Question: I am using ActionBarSherlock and would like to know how can make my loading/refreshing animation pattern look alike the new Gmail app refresh:

Din.
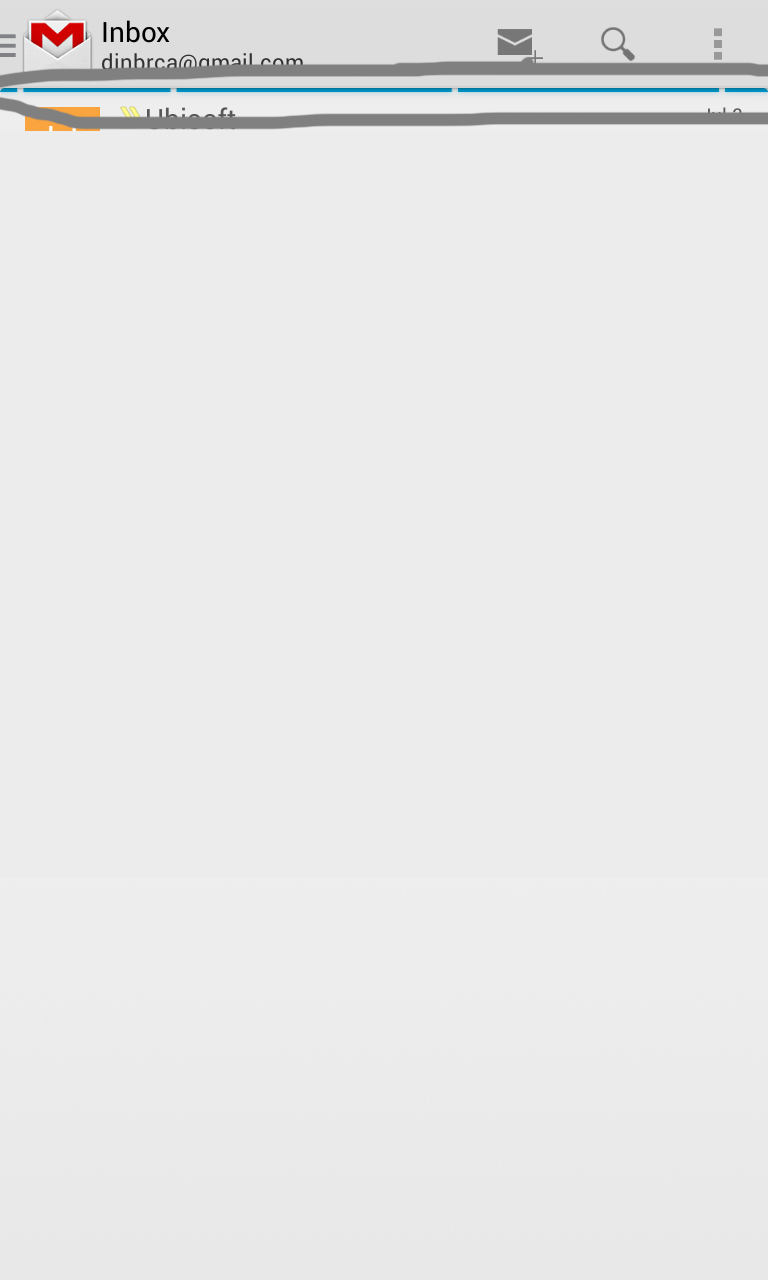
Answer: Chris Banes made a library for just this purpose! It works with both the native action bar and ActionBarSherlock.
<URL>